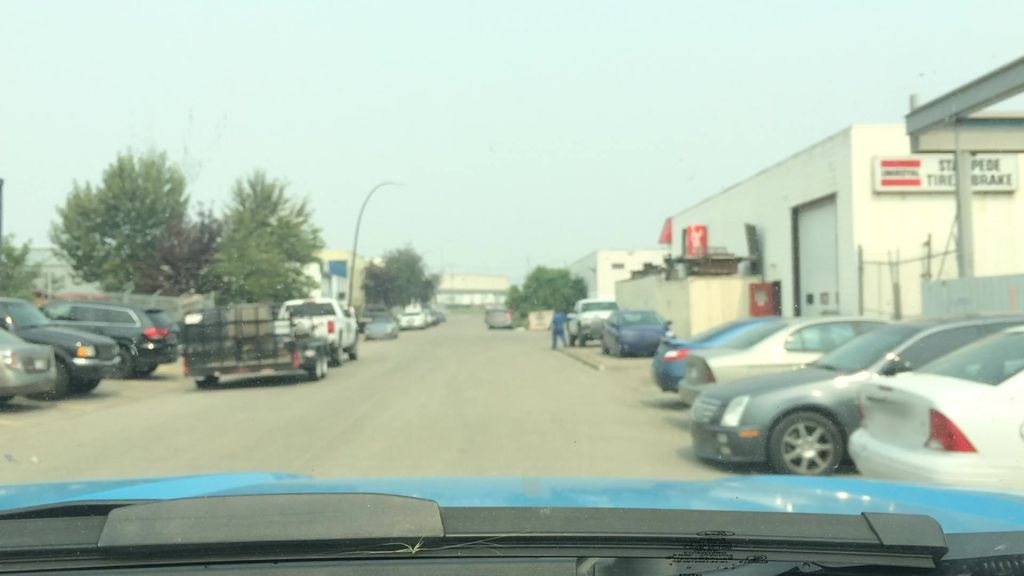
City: calgary